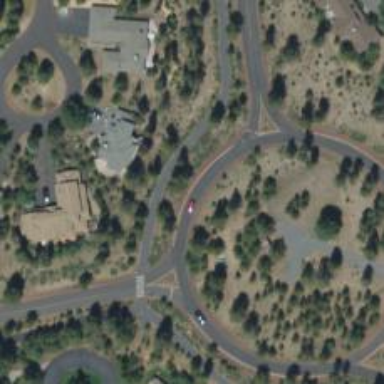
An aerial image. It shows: Tertiary road leading to roundabout.